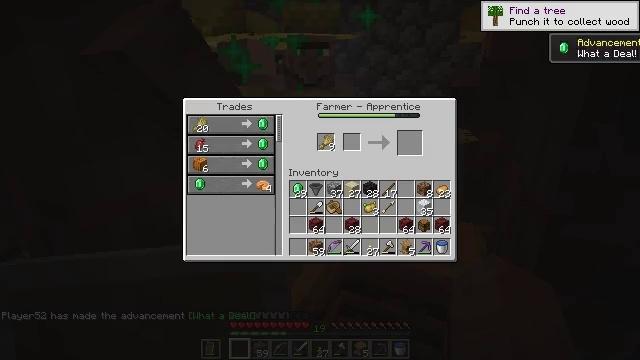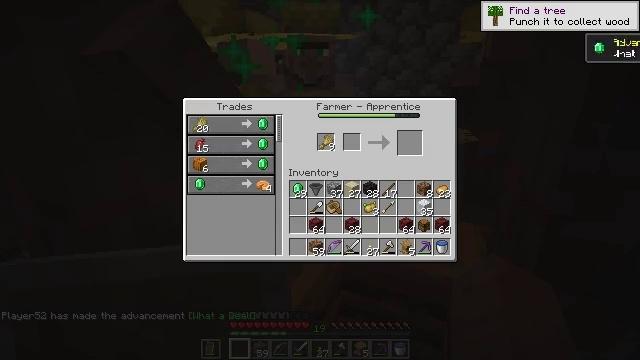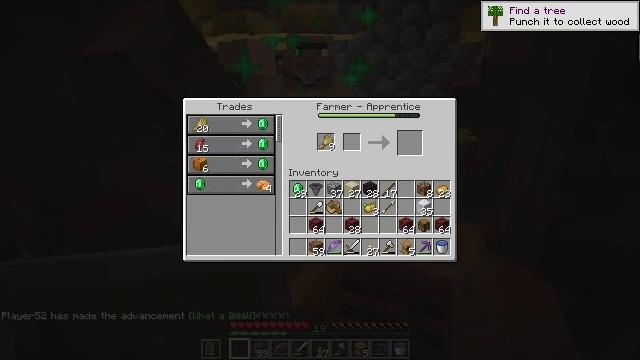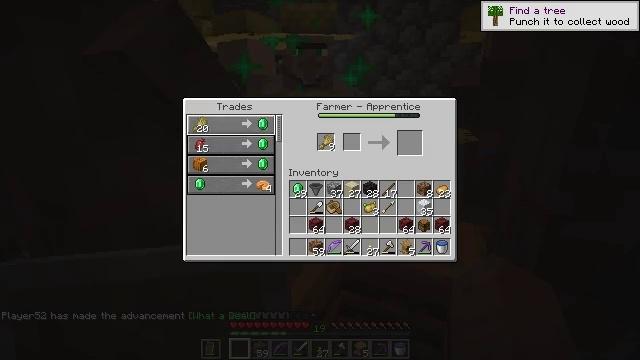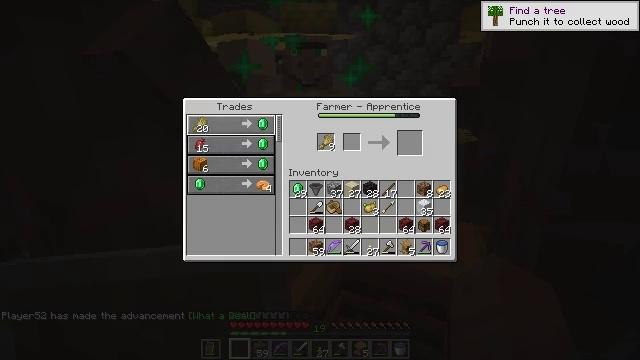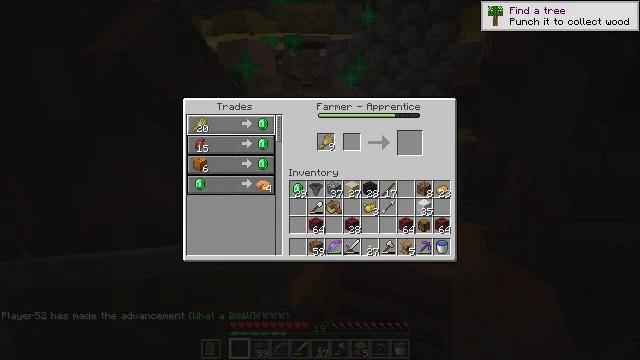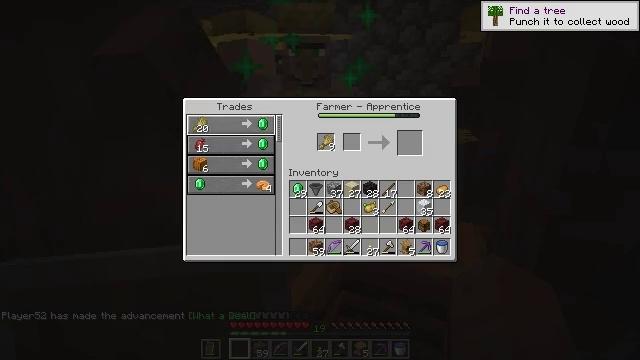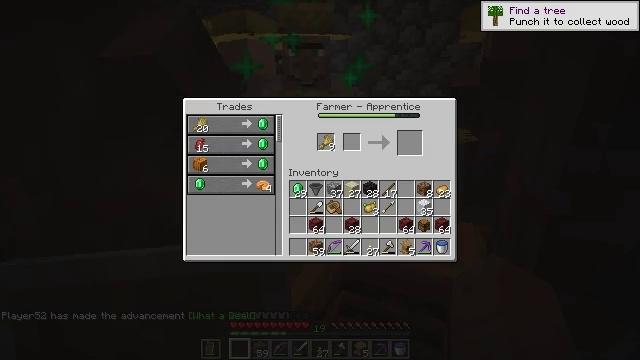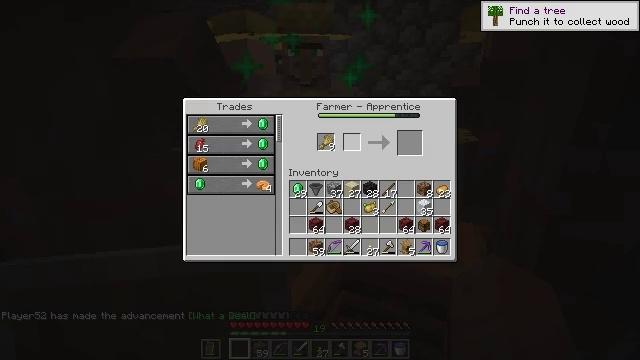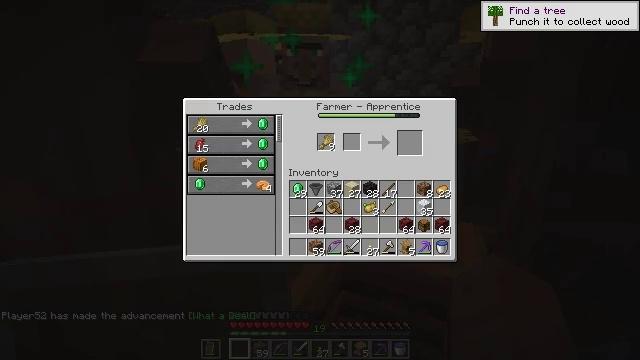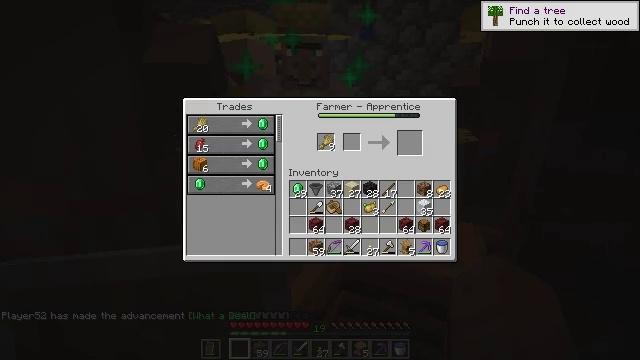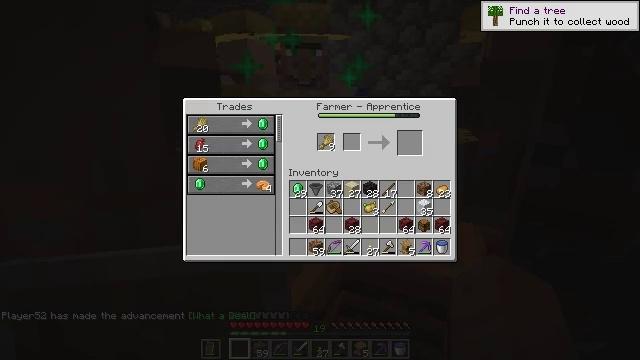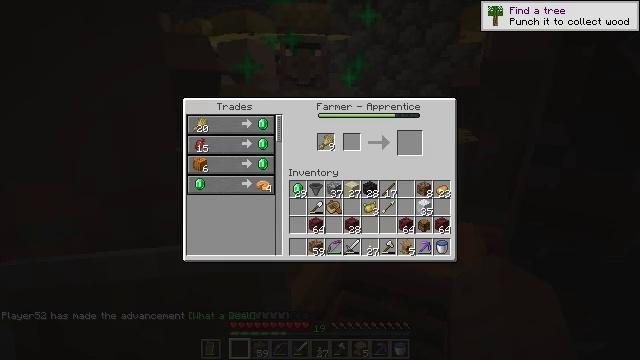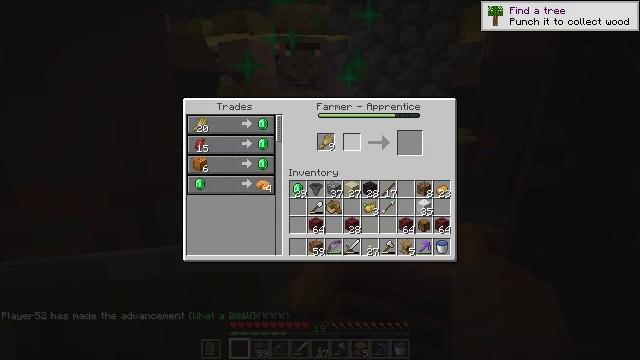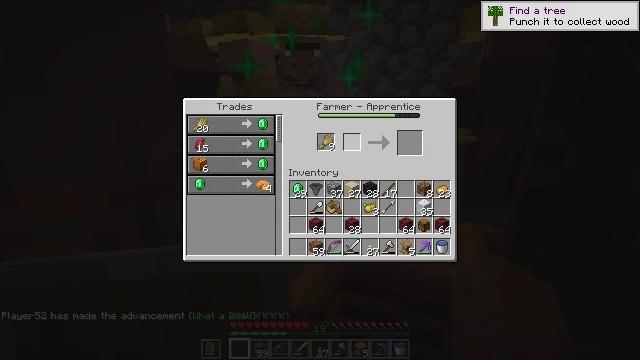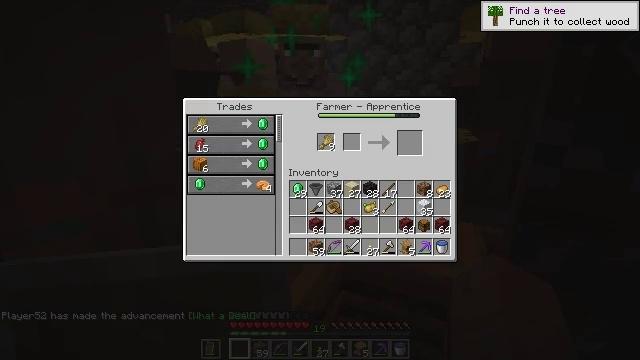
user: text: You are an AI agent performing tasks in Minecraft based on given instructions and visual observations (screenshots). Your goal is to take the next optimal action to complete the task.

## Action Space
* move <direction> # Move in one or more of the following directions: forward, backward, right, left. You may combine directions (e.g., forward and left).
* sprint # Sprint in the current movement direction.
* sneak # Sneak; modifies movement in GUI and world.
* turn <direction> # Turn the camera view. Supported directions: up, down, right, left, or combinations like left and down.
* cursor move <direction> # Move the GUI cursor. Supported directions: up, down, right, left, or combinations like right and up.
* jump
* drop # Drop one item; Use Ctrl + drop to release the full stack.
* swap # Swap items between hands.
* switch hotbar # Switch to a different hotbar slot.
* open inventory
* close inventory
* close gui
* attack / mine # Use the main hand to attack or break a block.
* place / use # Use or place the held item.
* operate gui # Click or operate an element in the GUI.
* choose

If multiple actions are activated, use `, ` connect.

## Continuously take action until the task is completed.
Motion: motion action
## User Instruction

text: Combine oak planks and sticks to craft an oak sign.
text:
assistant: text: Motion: sneak
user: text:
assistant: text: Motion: sneak
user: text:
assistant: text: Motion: sneak, turn down
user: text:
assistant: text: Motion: sneak, attack / mine
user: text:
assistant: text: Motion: sneak, attack / mine
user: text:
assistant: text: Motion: sneak, turn right
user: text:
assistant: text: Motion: sneak, turn right
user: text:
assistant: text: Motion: sneak, turn right and down
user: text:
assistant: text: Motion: sneak, turn right
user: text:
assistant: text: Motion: sneak
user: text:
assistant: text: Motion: sneak
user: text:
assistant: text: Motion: sneak
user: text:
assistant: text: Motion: sneak, turn left
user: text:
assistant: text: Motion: sneak, turn left
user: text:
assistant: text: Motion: sneak, turn left
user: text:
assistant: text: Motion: sneak
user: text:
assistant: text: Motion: sneak
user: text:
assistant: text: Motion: sneak
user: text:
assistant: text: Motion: sneak
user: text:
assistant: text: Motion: sneak
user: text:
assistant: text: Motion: sneak
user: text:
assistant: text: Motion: sneak
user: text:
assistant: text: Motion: sneak, use / place
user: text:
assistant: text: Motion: sneak, use / place
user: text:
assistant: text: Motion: sneak
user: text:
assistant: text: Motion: sneak
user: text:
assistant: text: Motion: sneak
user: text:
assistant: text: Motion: sneak
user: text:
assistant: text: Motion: sneak
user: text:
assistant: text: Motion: sneak